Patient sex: M
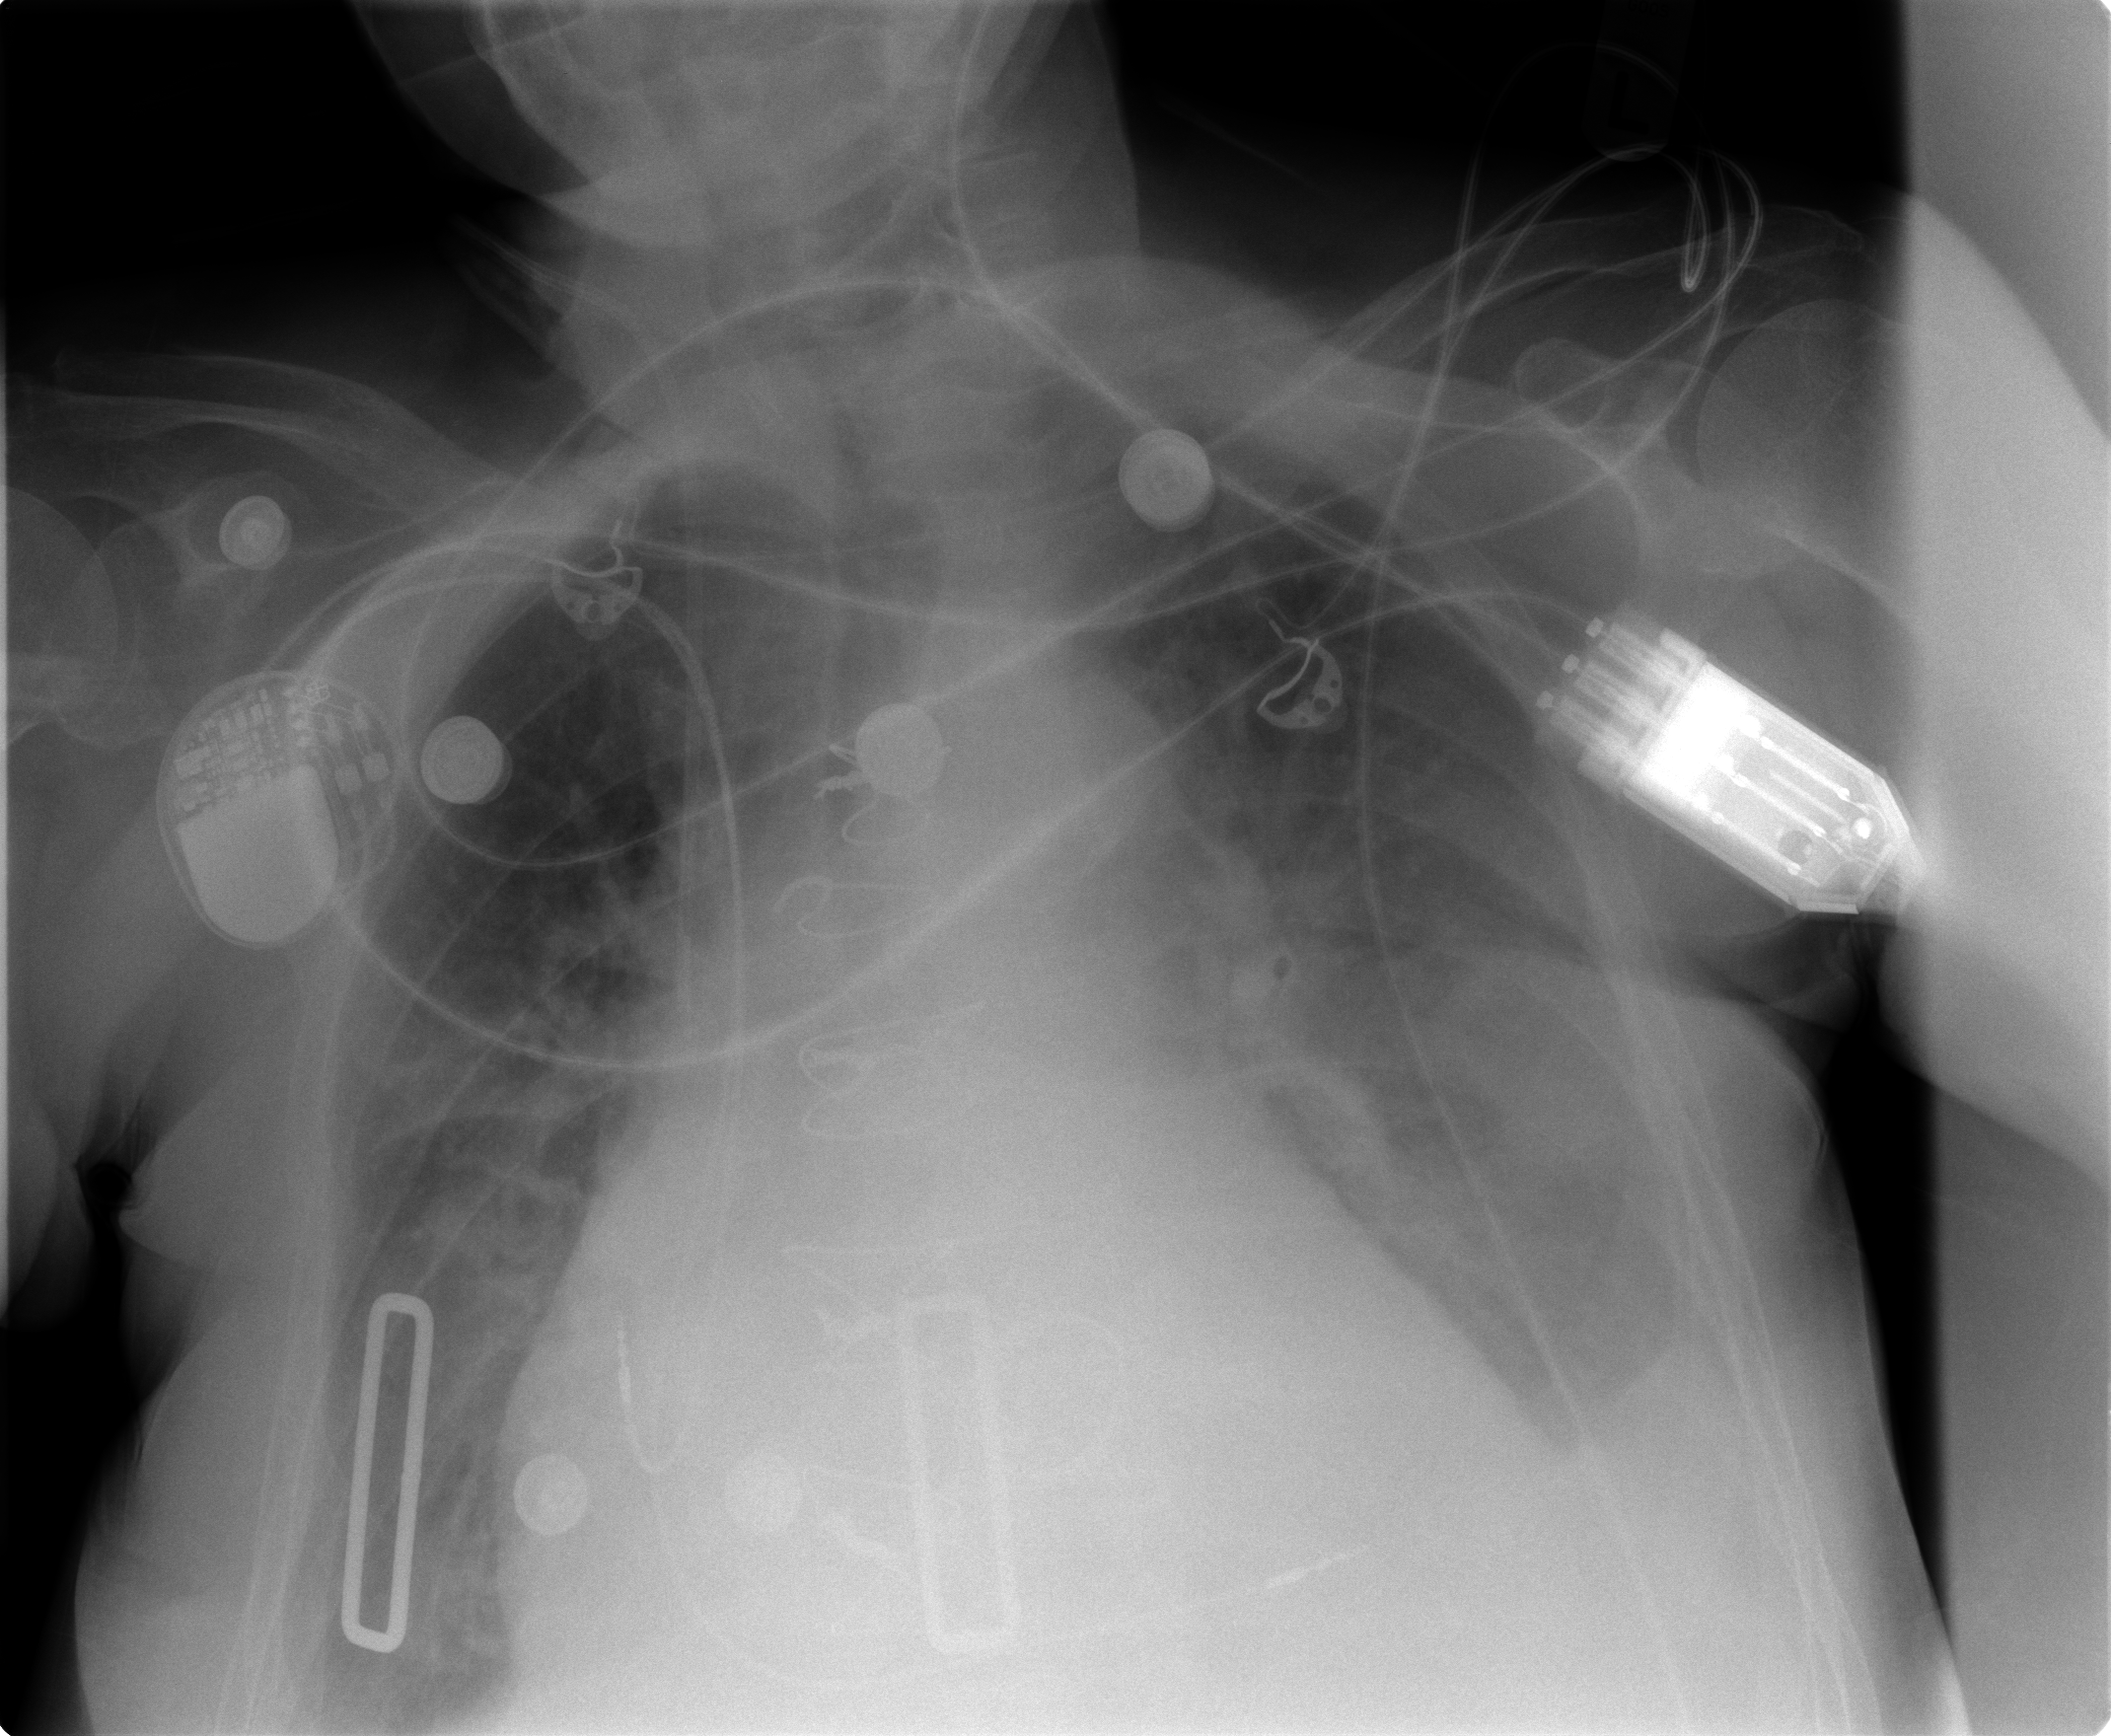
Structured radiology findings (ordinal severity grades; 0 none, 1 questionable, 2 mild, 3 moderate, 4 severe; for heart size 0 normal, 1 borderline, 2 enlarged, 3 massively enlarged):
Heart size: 2
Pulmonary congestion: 3
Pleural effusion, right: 2
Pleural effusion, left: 3
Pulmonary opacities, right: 0
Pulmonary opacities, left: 0
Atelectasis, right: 2
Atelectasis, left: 3